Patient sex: F
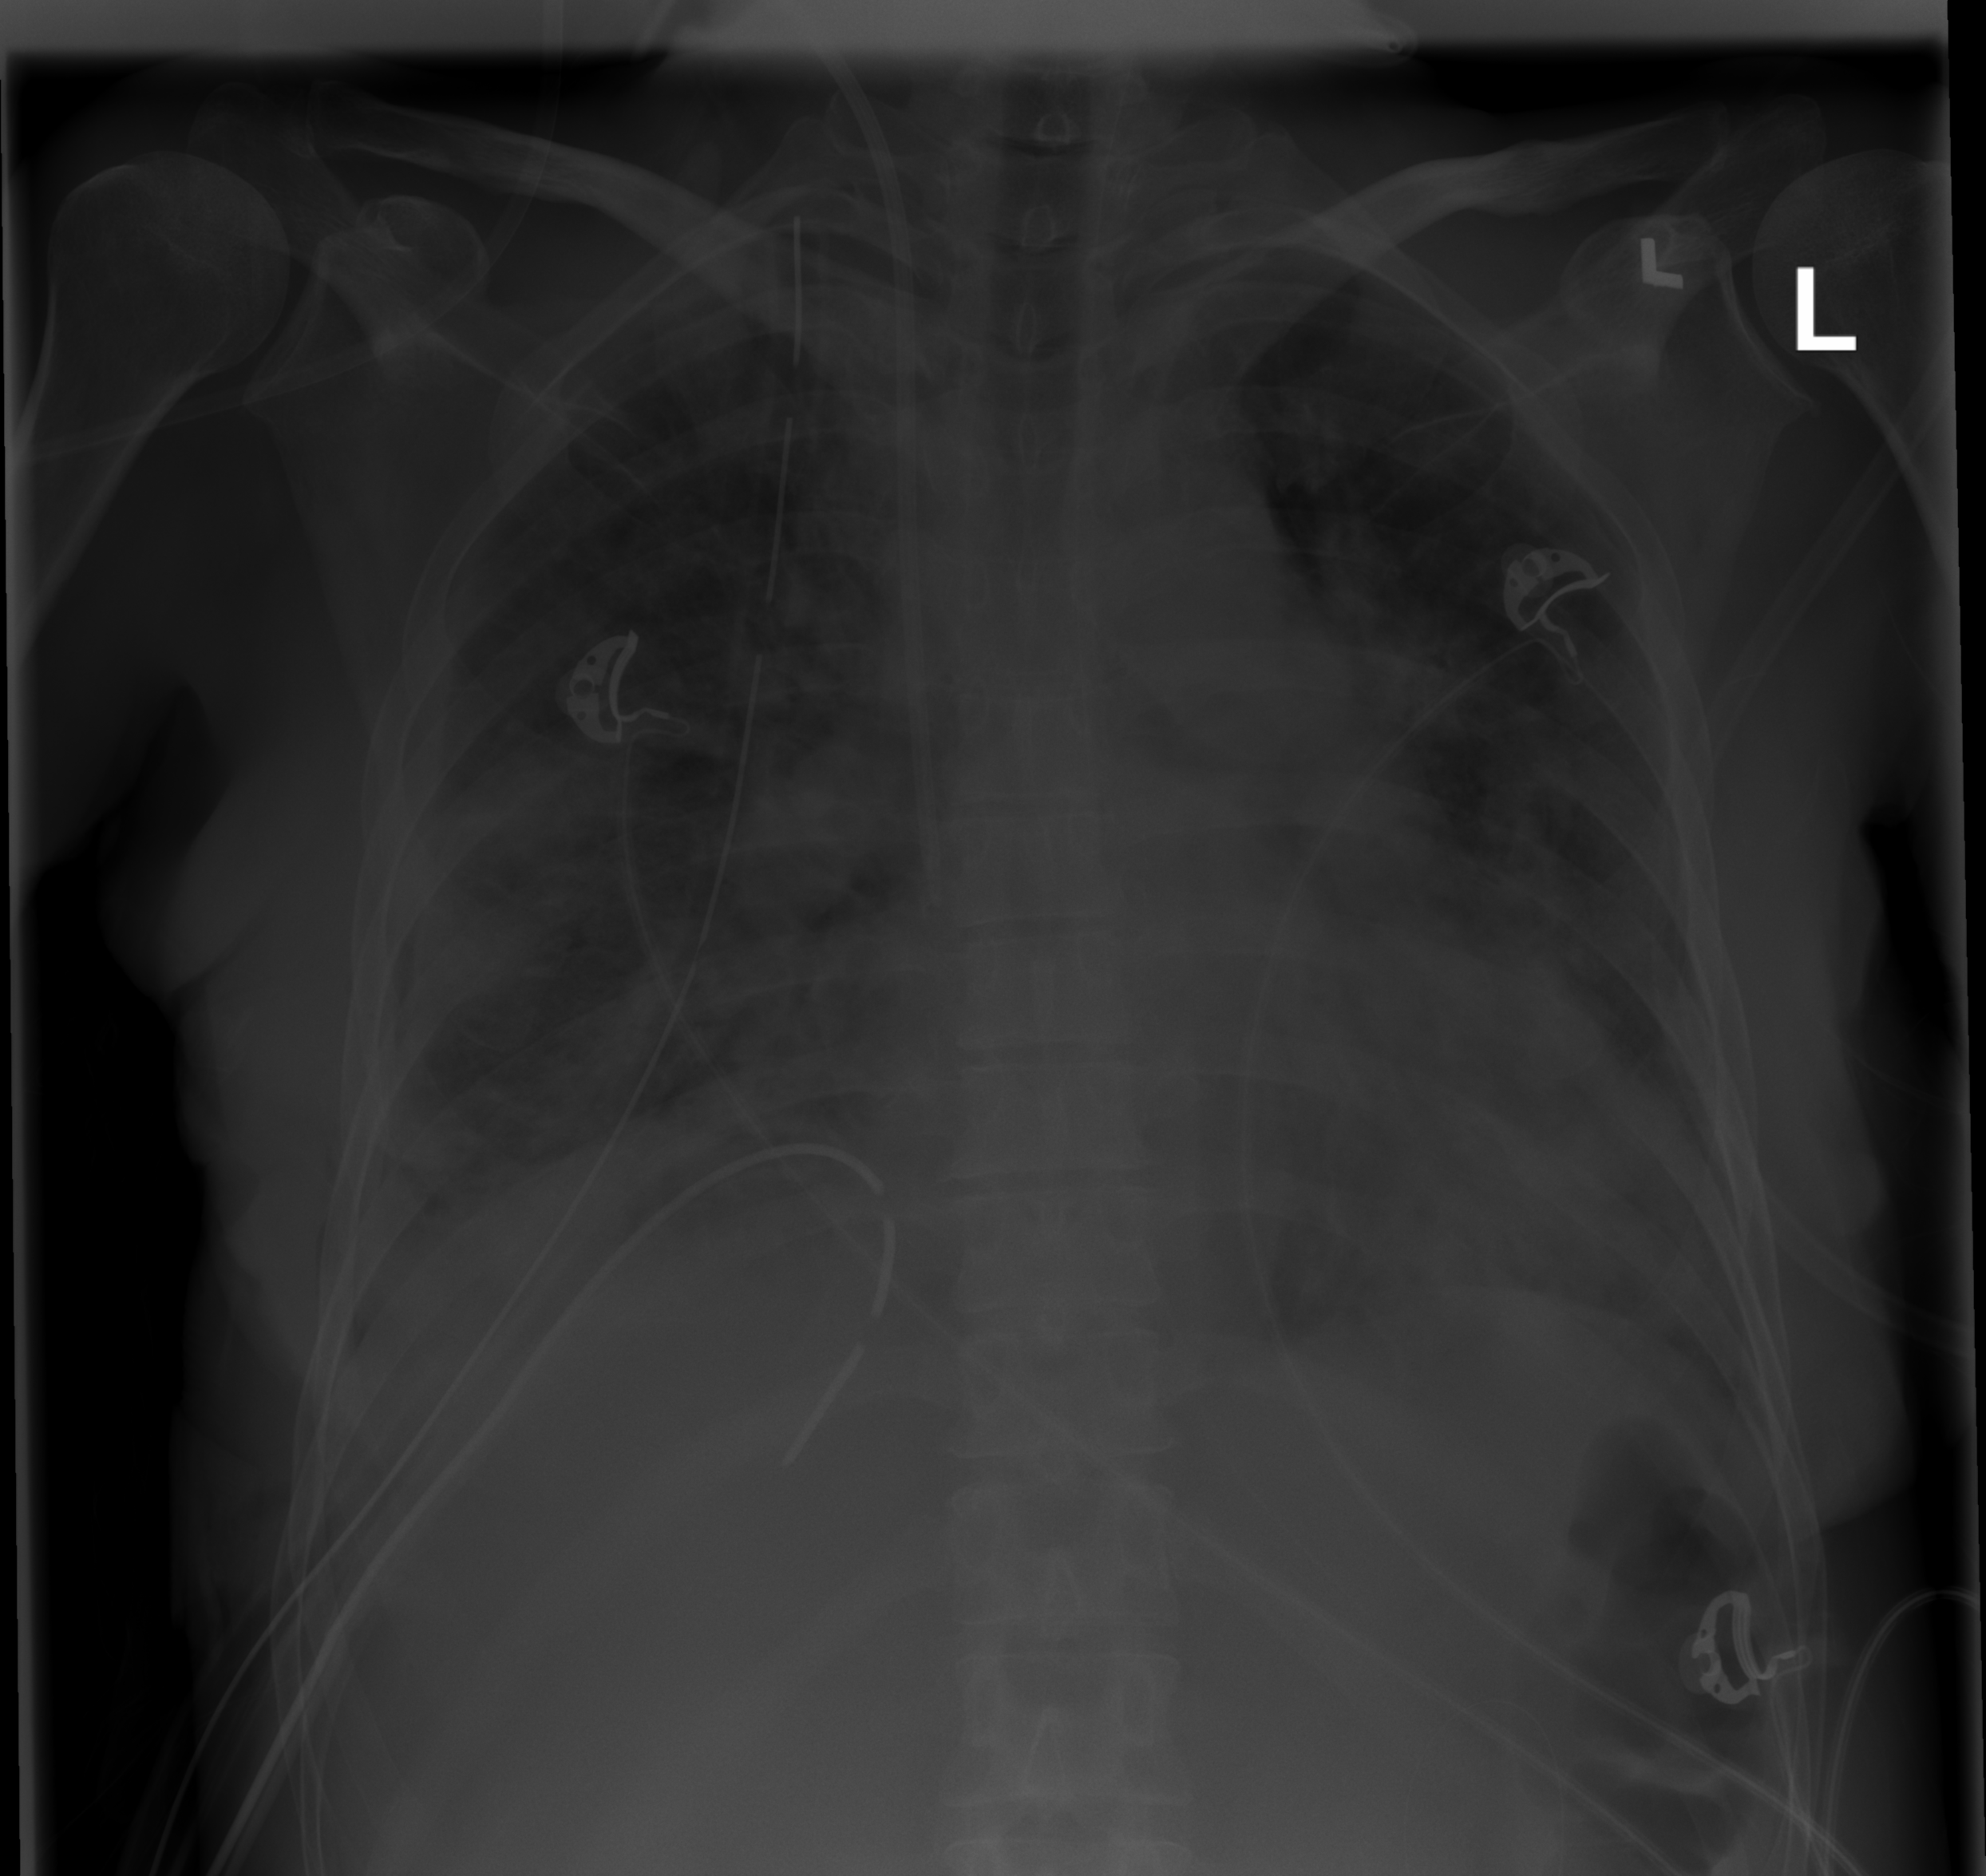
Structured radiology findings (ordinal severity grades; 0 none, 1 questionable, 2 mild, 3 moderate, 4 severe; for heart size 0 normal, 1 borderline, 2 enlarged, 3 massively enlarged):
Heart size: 1
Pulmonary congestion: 2
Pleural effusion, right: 2
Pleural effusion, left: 0
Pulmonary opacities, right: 3
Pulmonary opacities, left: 2
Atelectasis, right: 3
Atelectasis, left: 2